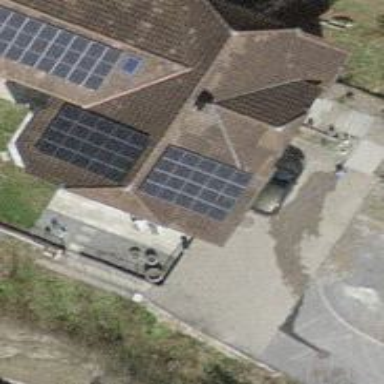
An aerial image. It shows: Solar photovoltaic panel generator.